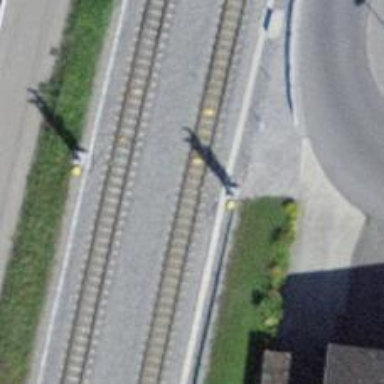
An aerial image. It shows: Railway signal.